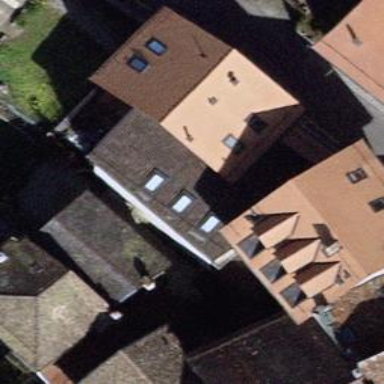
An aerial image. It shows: Building with ridge on its roof.